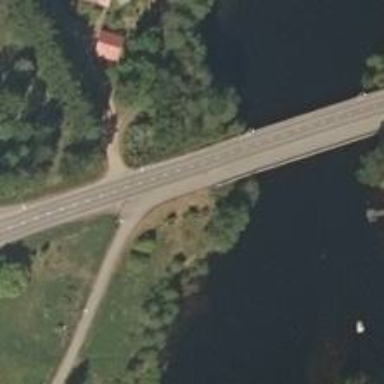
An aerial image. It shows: Tertiary road on bridge with asphalt surface. There is separate sidewalk and cycle track.